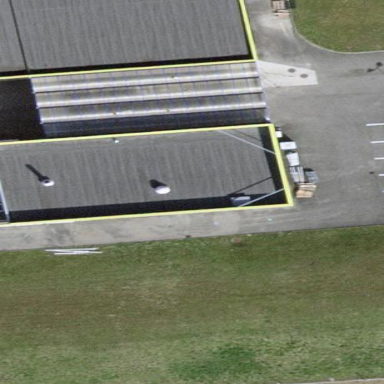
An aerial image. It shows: Commercial building.